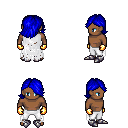
a pixel art fantasy rpg character, male body template, human, dark skin, white tattered cape, white pants, blue swoop hairstyle, gold gloves, metal boots, four views (front, back, left, right), 2x2 character sprite sheet, small pixel art, hard edges, no anti-aliasing